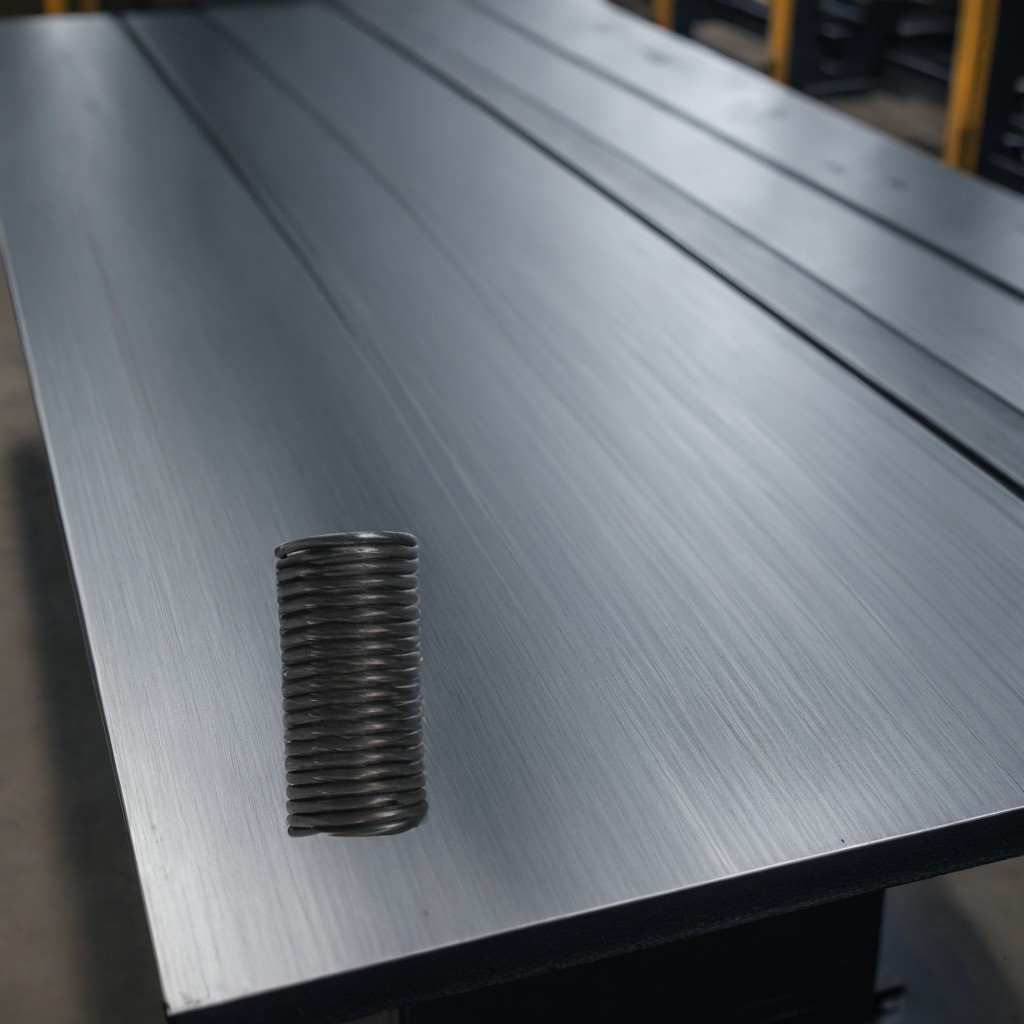
A coiled metal spring lies on the cold steel table in a mining workshop.